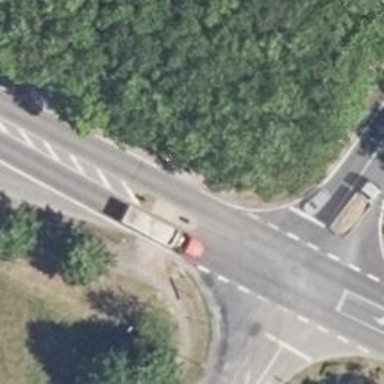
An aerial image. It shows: Island crossing with traffic calming feature.